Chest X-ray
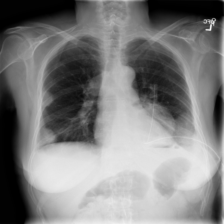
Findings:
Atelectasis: negative
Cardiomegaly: negative
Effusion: positive
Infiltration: negative
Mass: positive
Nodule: negative
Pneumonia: negative
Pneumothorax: negative
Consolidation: negative
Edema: negative
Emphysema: negative
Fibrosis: negative
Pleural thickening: negative
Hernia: negative